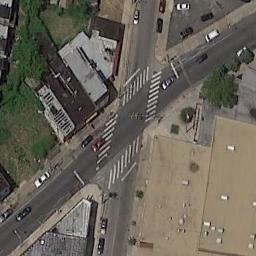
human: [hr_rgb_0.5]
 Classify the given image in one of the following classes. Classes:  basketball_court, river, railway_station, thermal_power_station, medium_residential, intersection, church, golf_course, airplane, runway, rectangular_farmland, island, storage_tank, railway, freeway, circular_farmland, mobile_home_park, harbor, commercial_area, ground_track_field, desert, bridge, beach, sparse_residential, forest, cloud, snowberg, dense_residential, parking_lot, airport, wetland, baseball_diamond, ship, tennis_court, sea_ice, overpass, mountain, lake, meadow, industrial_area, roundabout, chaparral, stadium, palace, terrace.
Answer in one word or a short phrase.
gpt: intersection